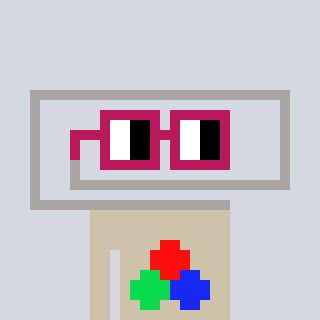
a pixel art character with square dark red glasses, a paperclip-shaped head and a bege-colored body on a cool background